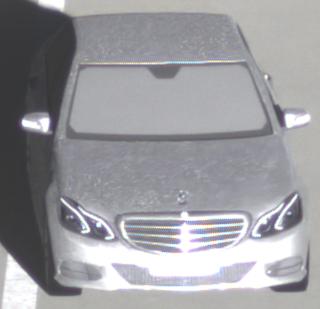
Make: Mercedes-Benz
Model: E 200
Detailed model: E-Class (212) Limousine
Model produced from: 2013/04
Model produced until: 2015/10
Doors: 4
Color: white
Road condition: dry road
Daytime: sunrise or sunset
Contrast: high contrast